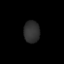
Tissue: lung
Cell type: Myeloid cells
Senescence score: 0.5905
Nuclear area (px): 343
Mean DAPI intensity: 47.399